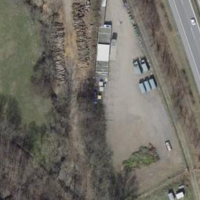
EUNIS habitat code: 57
Species observed at this site:
Impatiens balfourii